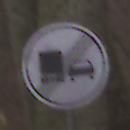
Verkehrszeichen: EndeUeberholverbotKraftfahrzeuge
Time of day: Midday
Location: Outdoor (Nature)
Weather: Overcast
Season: Autumn
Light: Natural